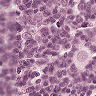
Metastatic tissue present: yes